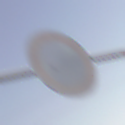
Verkehrszeichen: VerbotFahrzeugeAllerArt
Umgebung: Outdoor, Suburban
Tageszeit: SunriseSunset
Wetter: PartlyCloudy
Licht: Natural
Jahreszeit: NotSpecified
Kontrast: LowContrast